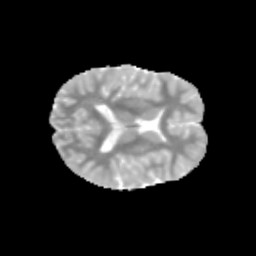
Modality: MD
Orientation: axial
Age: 11
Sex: male
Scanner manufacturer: siemens
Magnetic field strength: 3 T
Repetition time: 3.8 s
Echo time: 0.07 s